Aerial crown-view tile of a tropical tree (Barro Colorado Island, Panama), acquired 20250317:
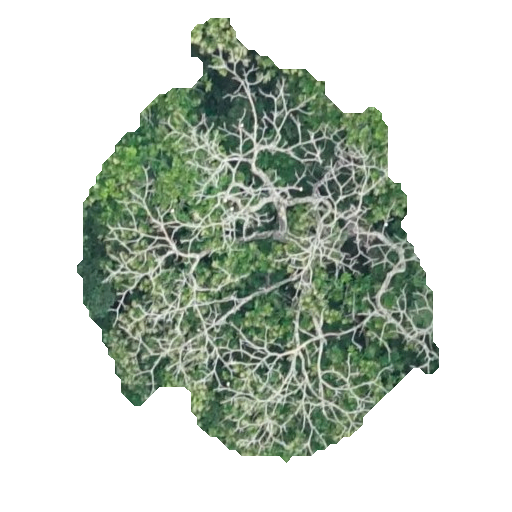
Species: Anacardium excelsum
GBIF accepted scientific name: Anacardium excelsum
Crown area: 155.5 m²